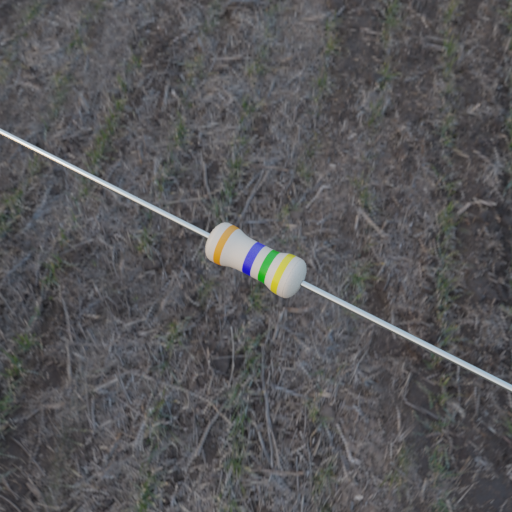
Resistor colour bands (in order): orange, blue, green, yellow